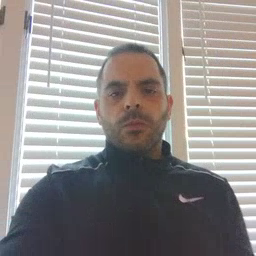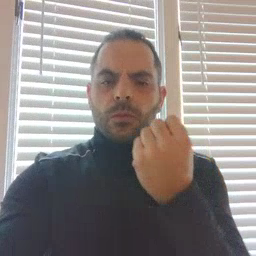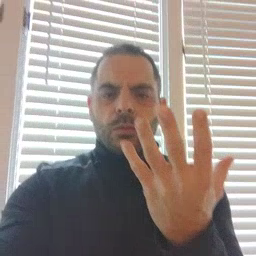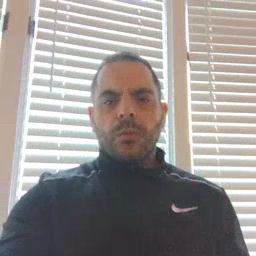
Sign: many